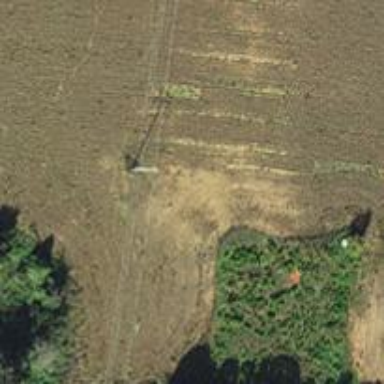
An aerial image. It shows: Power pole.